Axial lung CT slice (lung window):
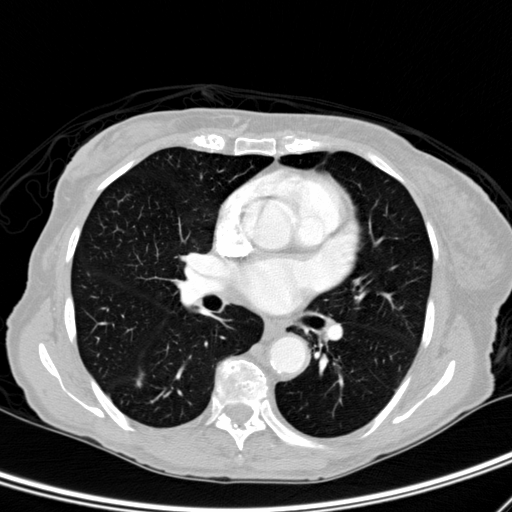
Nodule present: yes
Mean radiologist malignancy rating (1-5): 3